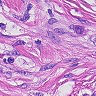
Metastatic tissue present: yes